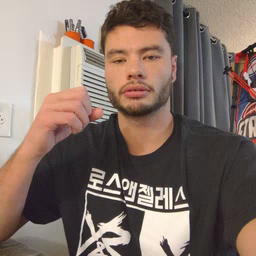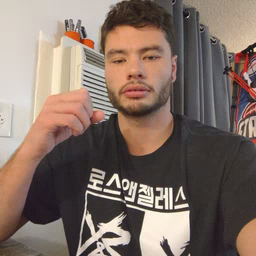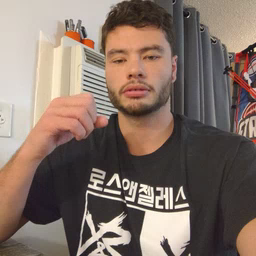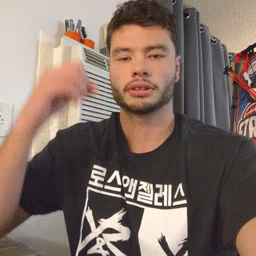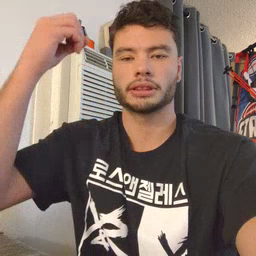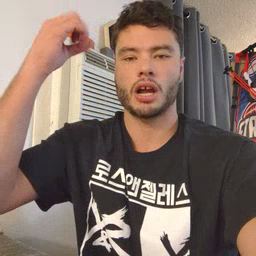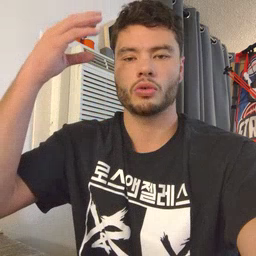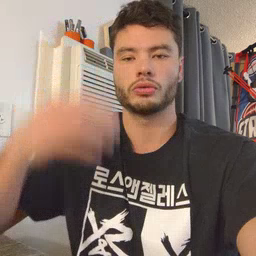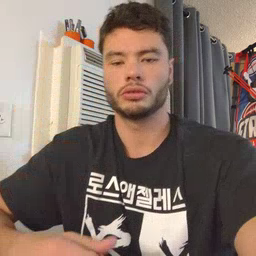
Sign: shower